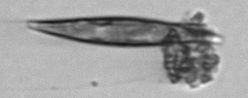
Label: Pleurosigma